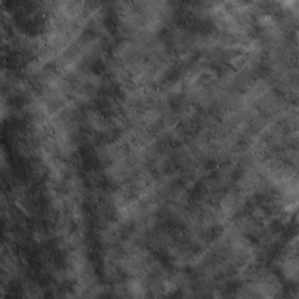
Label: non_frost